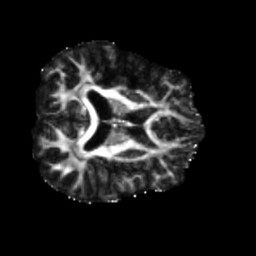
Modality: FA
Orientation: axial
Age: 58
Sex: male
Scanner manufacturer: siemens
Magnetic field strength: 3 T
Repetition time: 5.47 s
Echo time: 0.0854 s